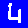
Digit: 4